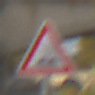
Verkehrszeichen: UnebeneFahrbahn
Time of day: MorningAfternoon
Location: Outdoor (Suburban)
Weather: PartlyCloudy
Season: NotSpecified
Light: Natural